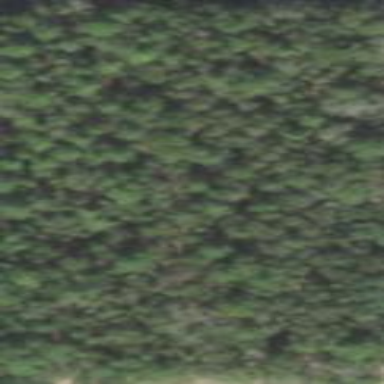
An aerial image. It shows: Mixed leaf woodland.